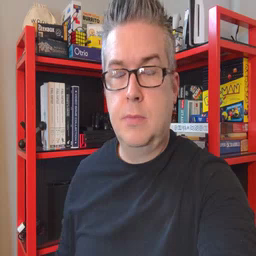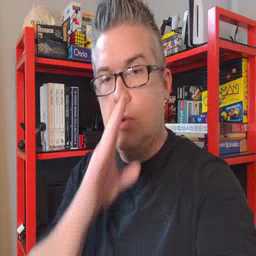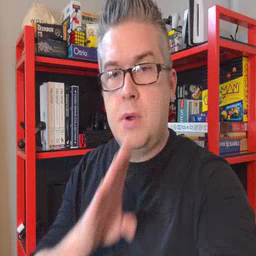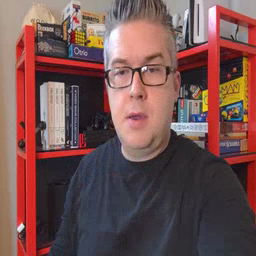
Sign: quiet